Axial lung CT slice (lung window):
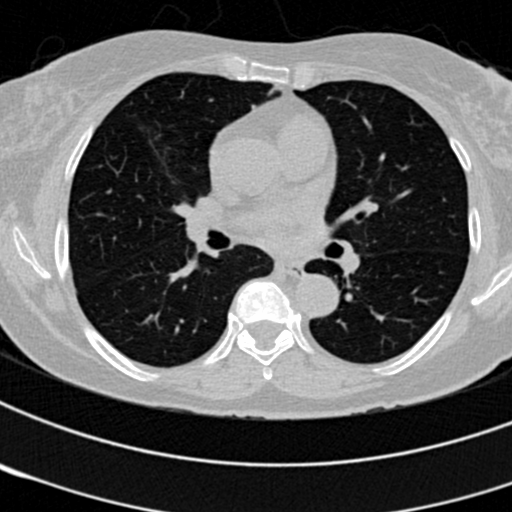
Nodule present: no